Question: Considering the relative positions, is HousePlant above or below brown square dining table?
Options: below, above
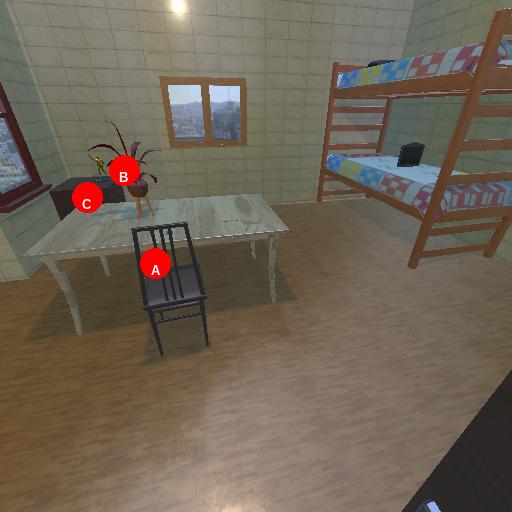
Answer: below